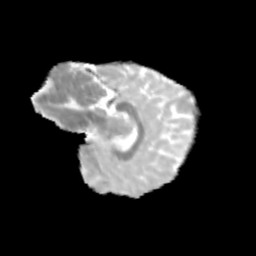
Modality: MD
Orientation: sagittal
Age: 12
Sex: female
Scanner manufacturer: siemens
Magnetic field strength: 3 T
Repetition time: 3.8 s
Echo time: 0.07 s